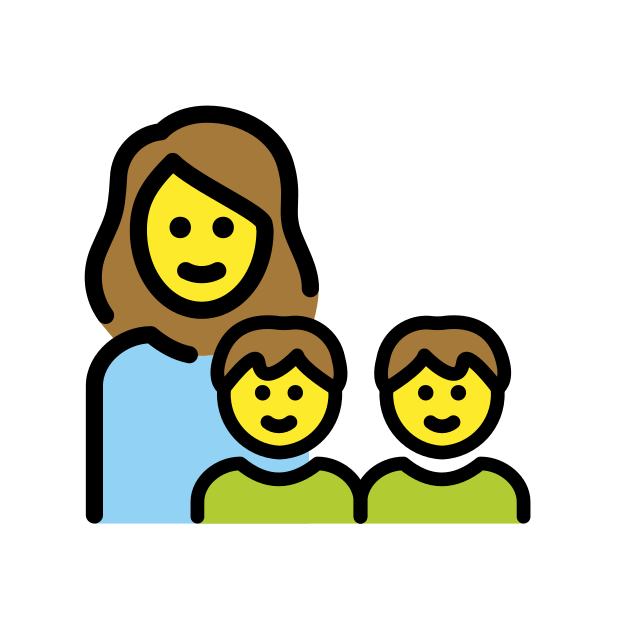
family: woman, boy, boy